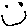
Label: smiley face